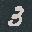
Label: 3